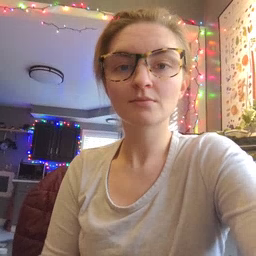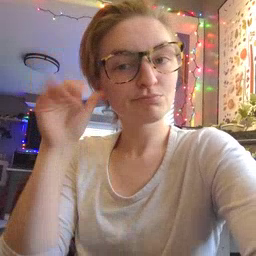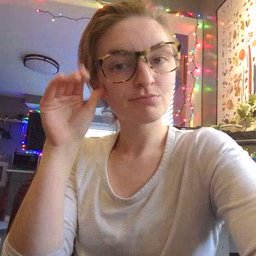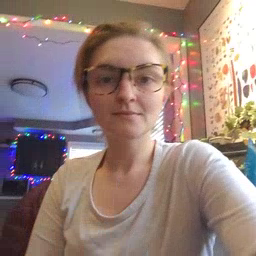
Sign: donkey